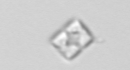
Label: Bacillariophyceae_morphotype1